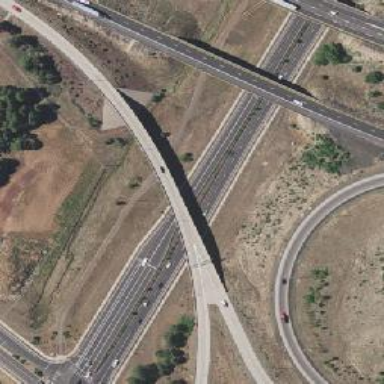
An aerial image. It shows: Bridge over motorway_link.